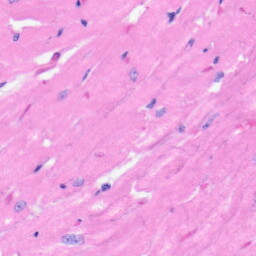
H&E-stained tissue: Heart